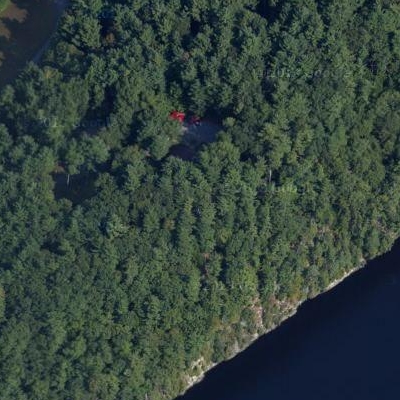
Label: eForest